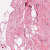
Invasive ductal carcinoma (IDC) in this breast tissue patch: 0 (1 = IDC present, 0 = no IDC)